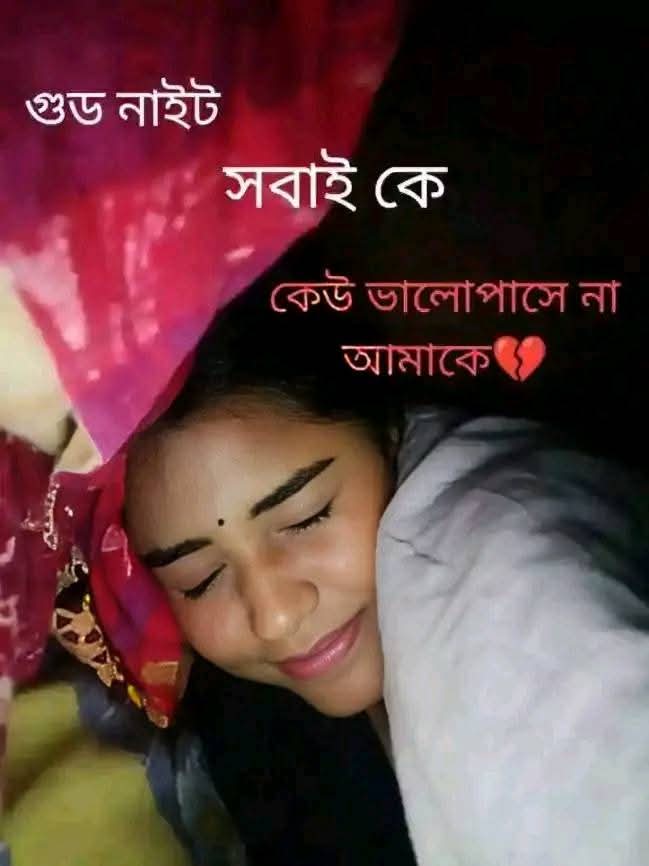
Text: গুড নাইট
সবাই কে
কেউ ভালোপাসে না আমাকে
Label: Non Hate